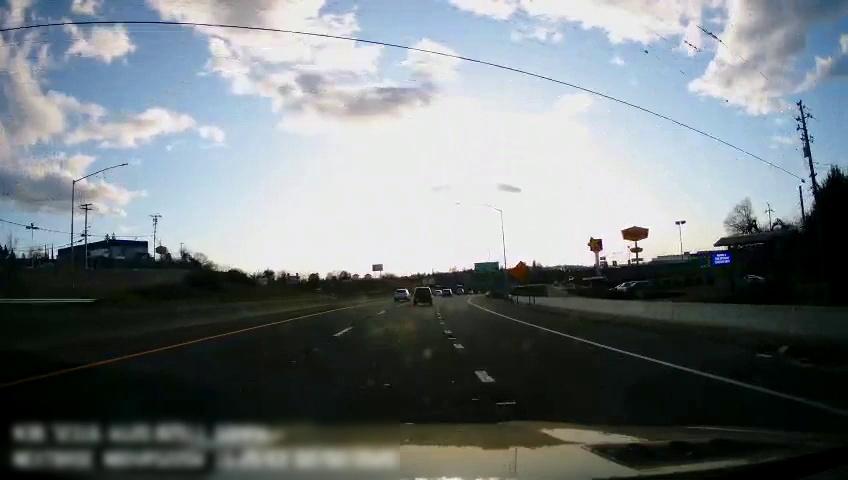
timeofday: Day
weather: Sunny
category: Drivable Space
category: Vehicles | SUV
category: Vehicles | SUV
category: Vehicles | Car
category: Lanes | Current Lane
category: Lanes | Alternate Lane
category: Lanes | Alternate Lane
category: Lanes | Current Lane
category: Traffic | Signs
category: Traffic | Signs